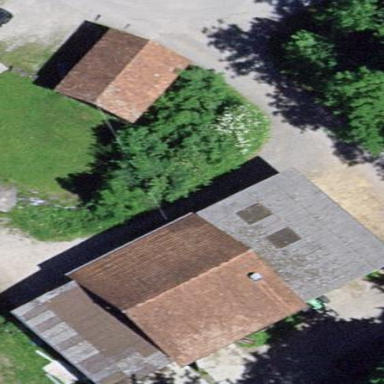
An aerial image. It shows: Shed building.